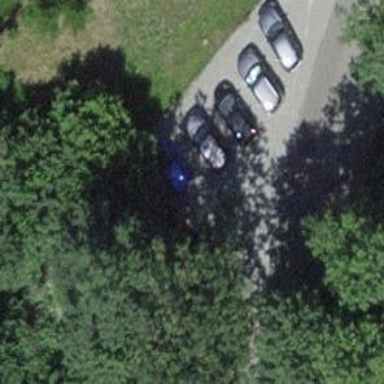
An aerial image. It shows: Parking area.